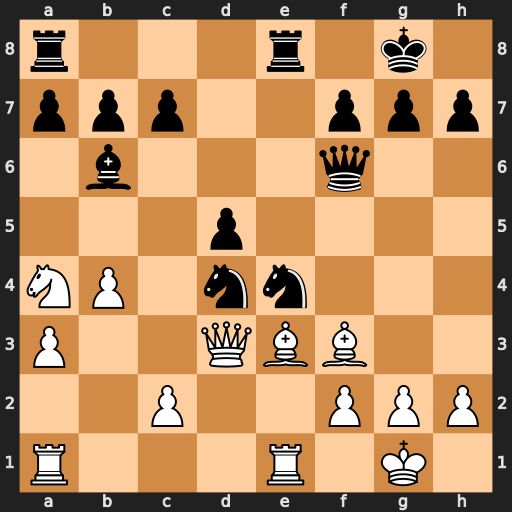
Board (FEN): r3r1k1/ppp2ppp/1b3q2/3p4/NP1nn3/P2QBB2/2P2PPP/R3R1K1
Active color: w
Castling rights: -
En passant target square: -
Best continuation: Nxb6 Nxf3+ gxf3 axb6 fxe4